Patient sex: M
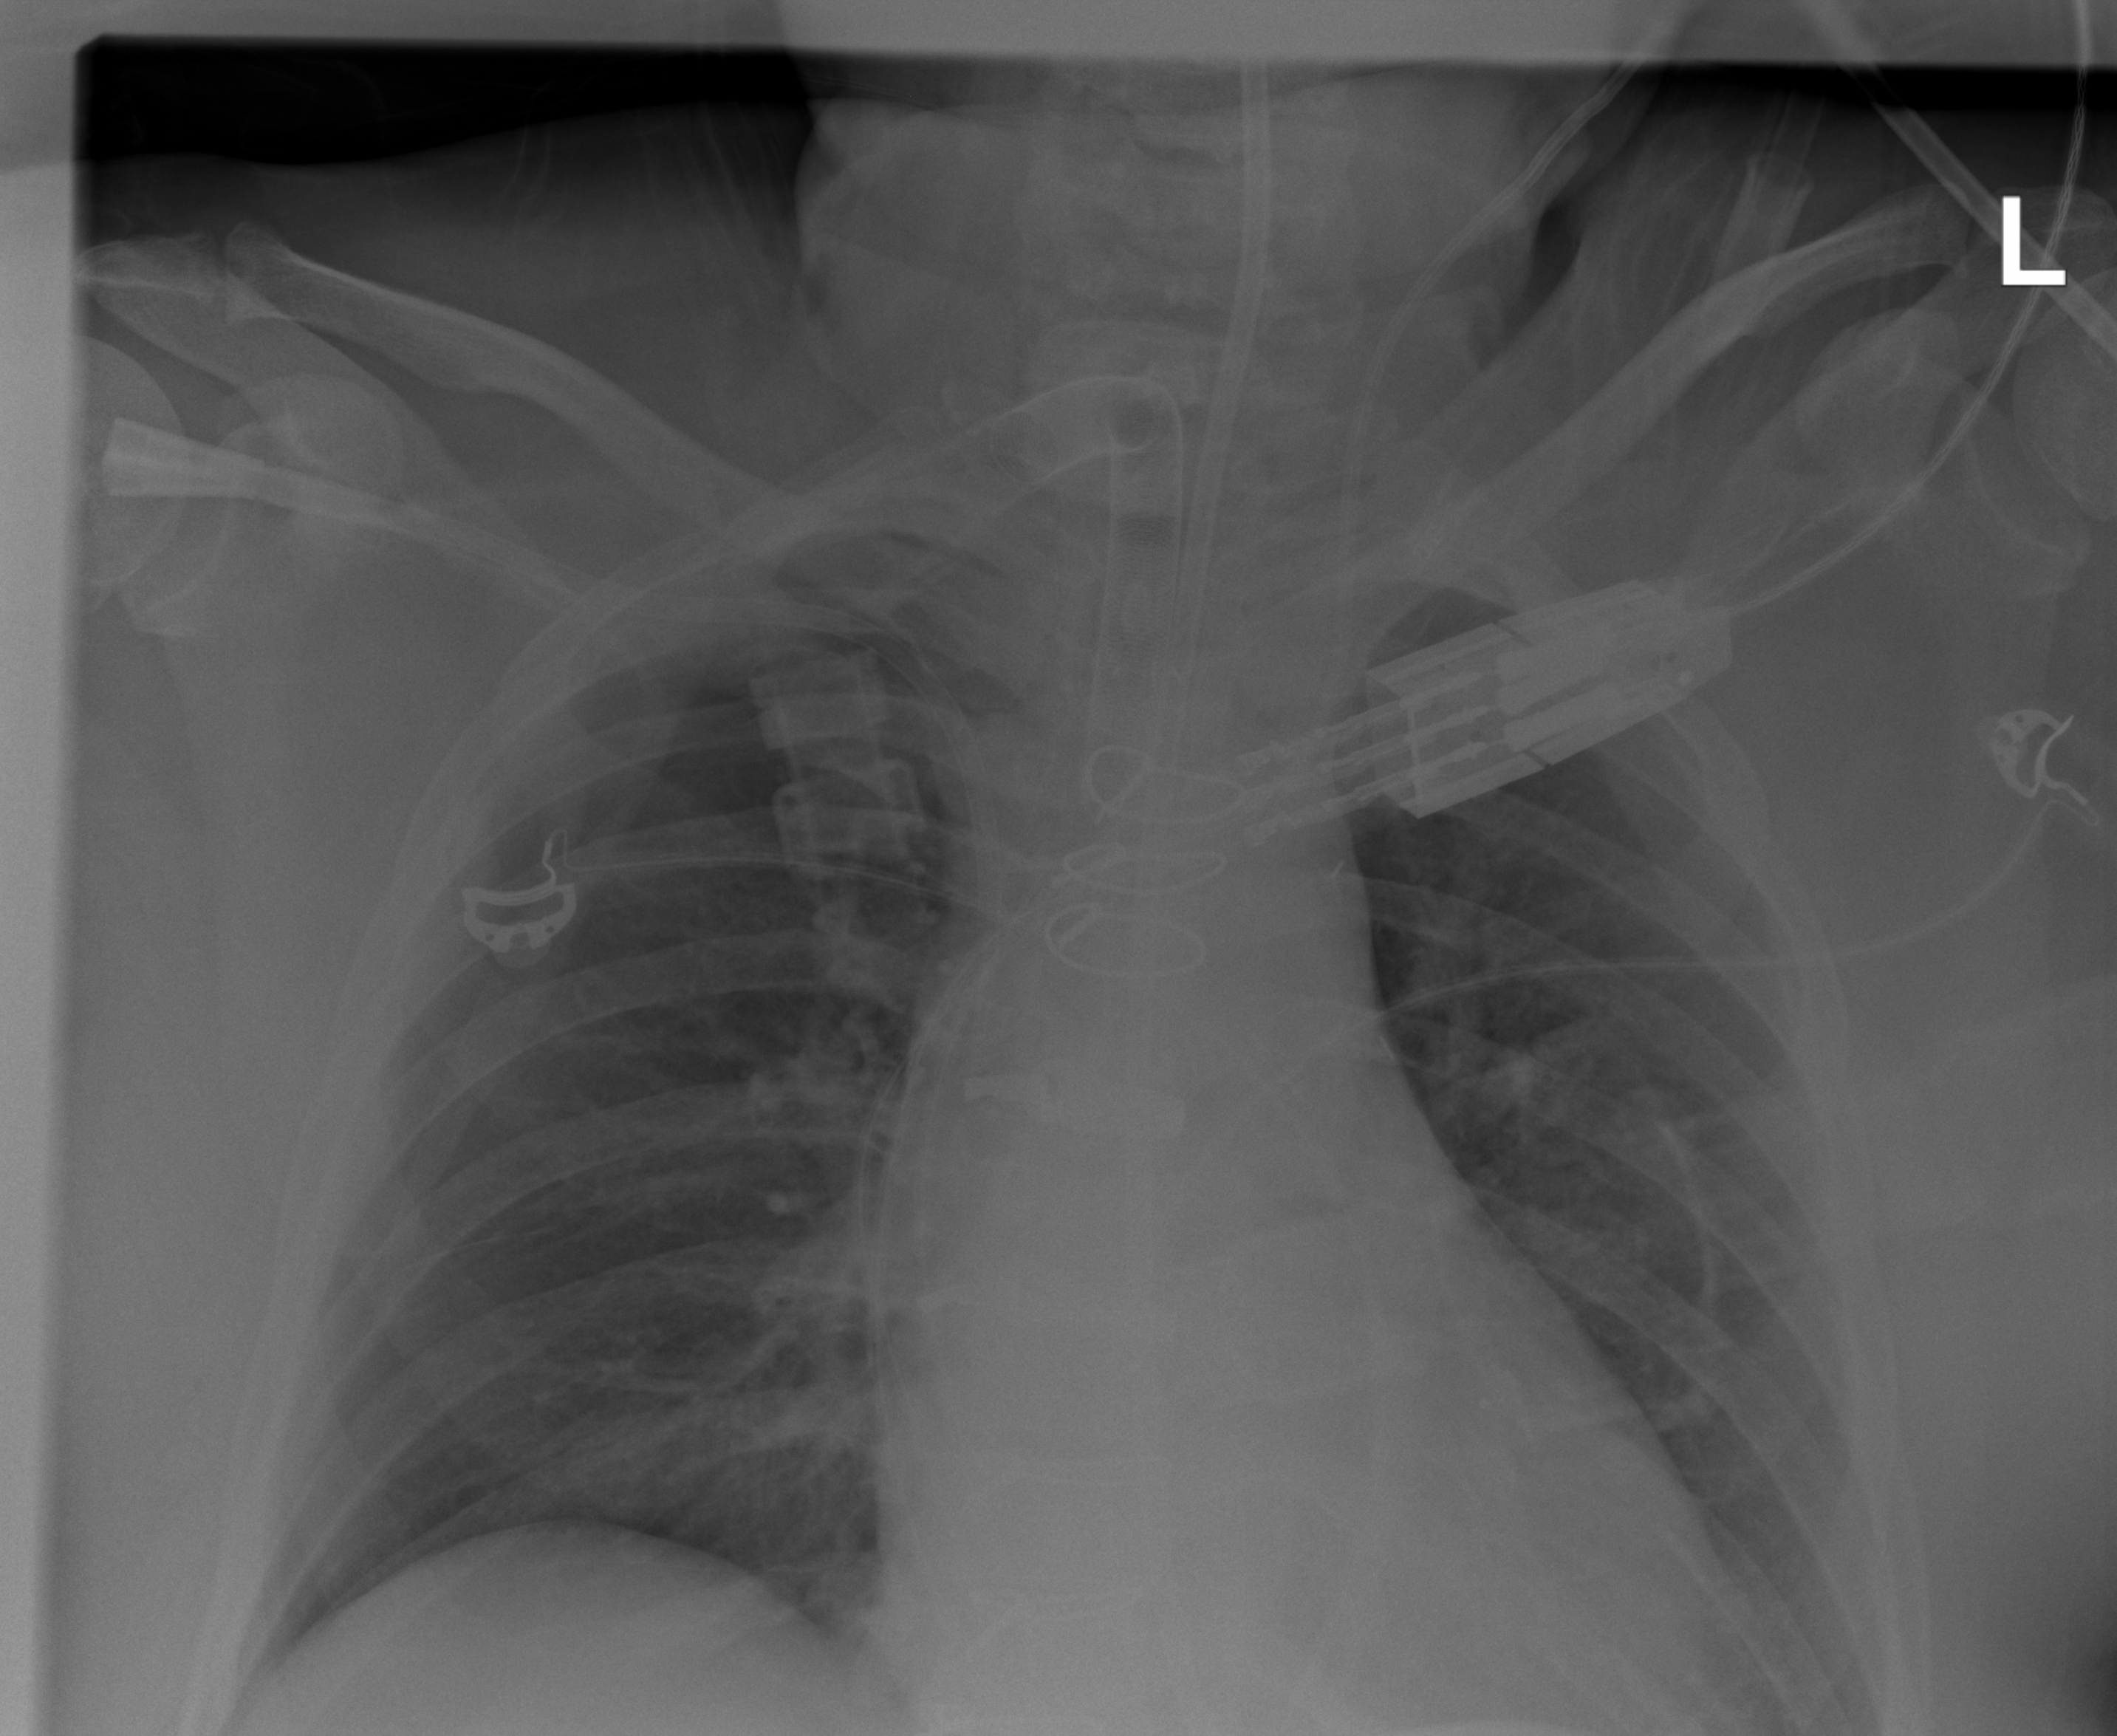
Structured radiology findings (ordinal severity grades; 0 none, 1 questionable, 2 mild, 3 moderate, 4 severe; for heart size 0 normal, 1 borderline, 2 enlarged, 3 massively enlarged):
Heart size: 0
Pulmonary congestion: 0
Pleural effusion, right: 0
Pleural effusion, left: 0
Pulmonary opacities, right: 2
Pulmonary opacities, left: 0
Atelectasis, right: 2
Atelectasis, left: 0